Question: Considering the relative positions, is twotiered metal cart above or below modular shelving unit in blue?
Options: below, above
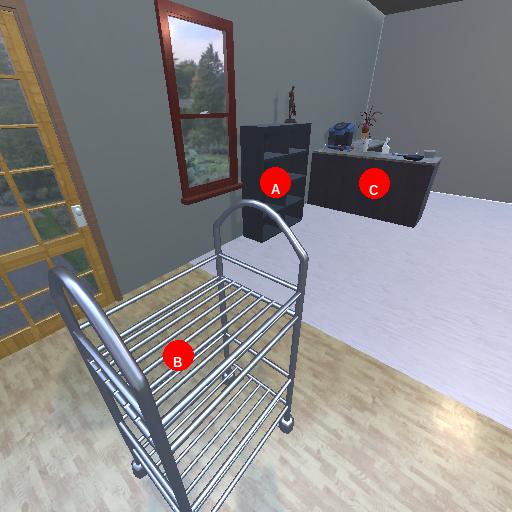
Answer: below